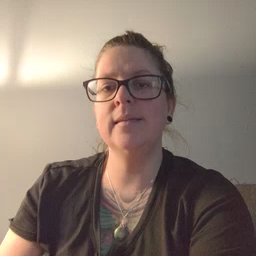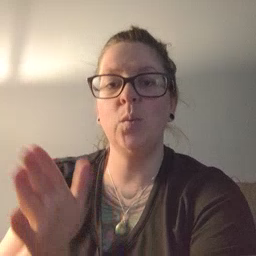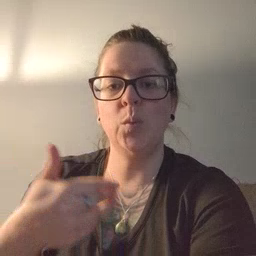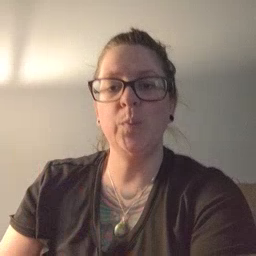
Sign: room